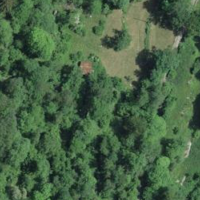
EUNIS habitat code: 23
Species observed at this site:
Veronica chamaedrys